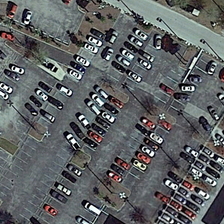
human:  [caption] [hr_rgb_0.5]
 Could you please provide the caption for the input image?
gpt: many cars are parked in a parking lot near some green trees .

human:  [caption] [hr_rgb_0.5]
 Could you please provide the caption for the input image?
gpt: many cars are parked in a parking lot near some green trees .

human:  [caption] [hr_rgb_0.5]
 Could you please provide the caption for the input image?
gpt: many cars are parked in a parking lot near some green trees .

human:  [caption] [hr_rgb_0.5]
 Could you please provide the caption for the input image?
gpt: many cars are parked in a parking lot near some green trees .

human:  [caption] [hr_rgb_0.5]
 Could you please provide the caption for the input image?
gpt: many cars are parked in a parking lot near some green trees .